Interaction volume radius: 10 \u00c5
Interaction volume height: 25 \u00c5
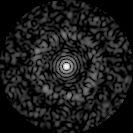
Disorder parameter: 0.8443